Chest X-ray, PA view. Patient: 32 years old, sex F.
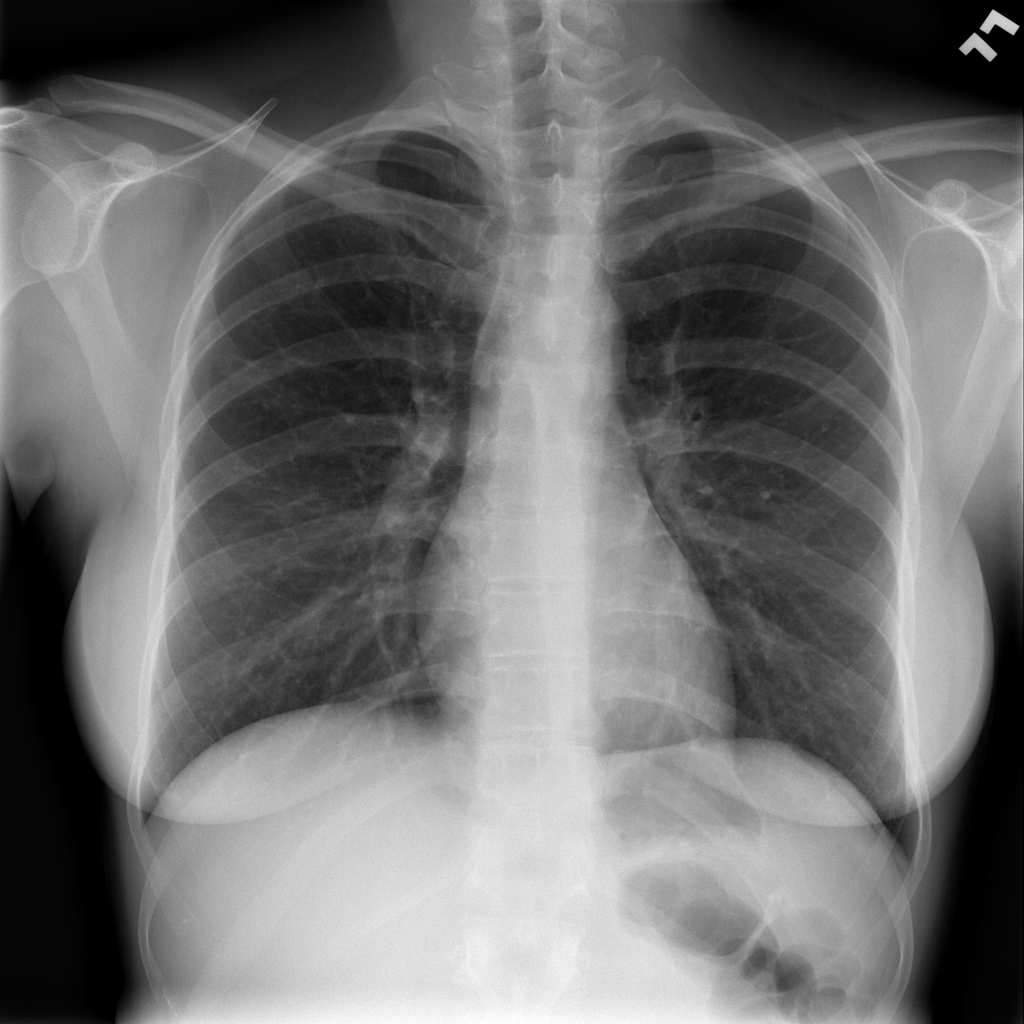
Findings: No Finding